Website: bh-photo
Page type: customer-info-address
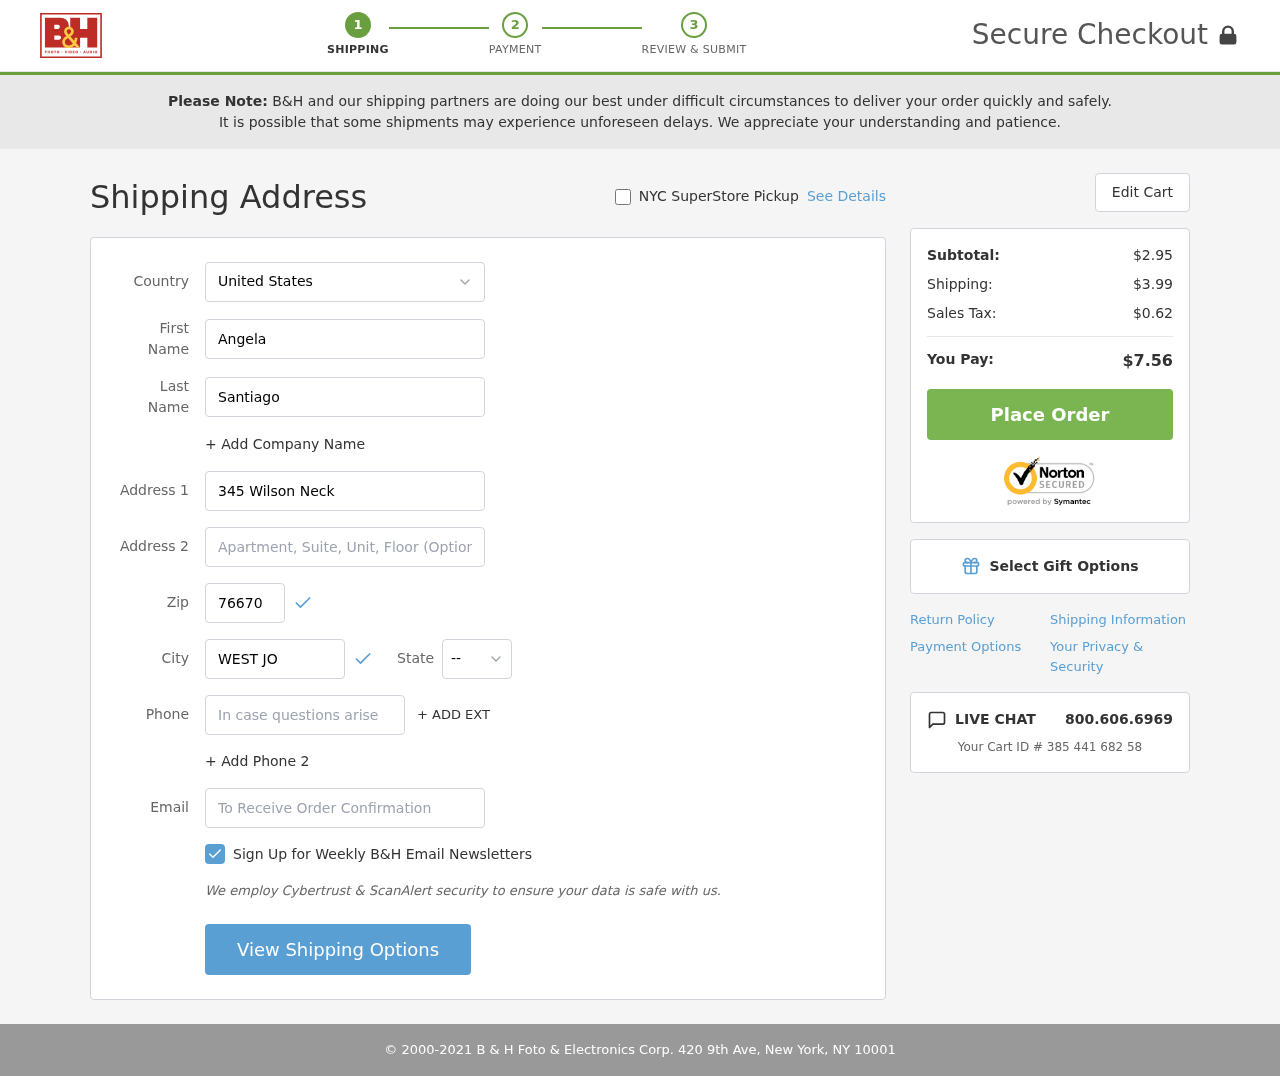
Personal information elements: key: PII_CITY
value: West Jonathanhaven
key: PII_COUNTRY
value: United States
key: PII_EMAIL
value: angela.santiago@gmail.com
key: PII_FIRSTNAME
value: Angela
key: PII_LASTNAME
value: Santiago
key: PII_PHONE
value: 3793135403
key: PII_POSTCODE
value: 76670
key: PII_STATE_ABBR
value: AK
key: PII_STREET
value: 345 Wilson Neck
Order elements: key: ORDER_SUBTOTAL
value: $2.95
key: ORDER_SHIPPING_COST
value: $3.99
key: ORDER_TAX
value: $0.62
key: ORDER_TOTAL
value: $7.56
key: ORDER_ID
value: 385 441 682 58